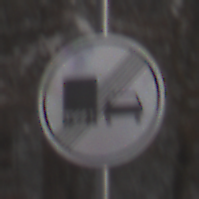
Verkehrszeichen: EndeUeberholverbotKraftfahrzeuge
Umgebung: Outdoor, Nature
Tageszeit: MorningAfternoon
Wetter: PartlyCloudy
Licht: Natural
Jahreszeit: Winter
Kontrast: HighContrast